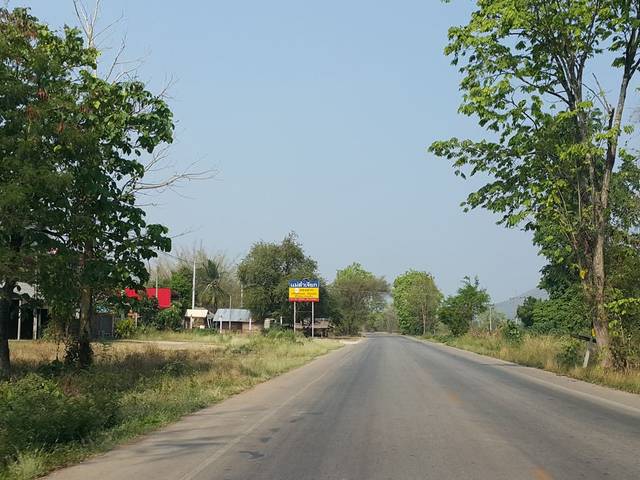
Region: Thailand
Coordinates: 16.783, 99.748